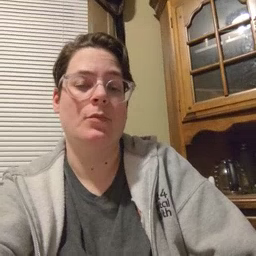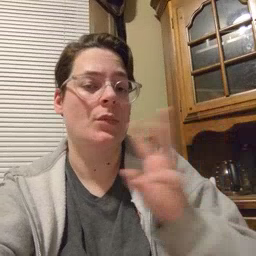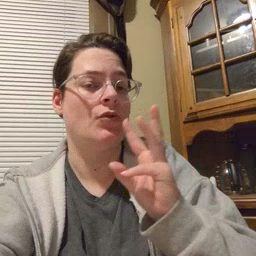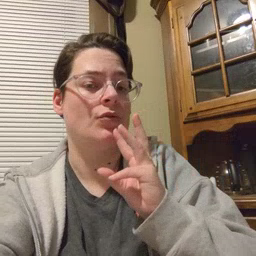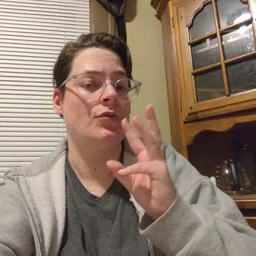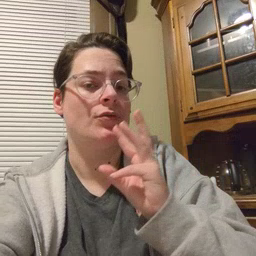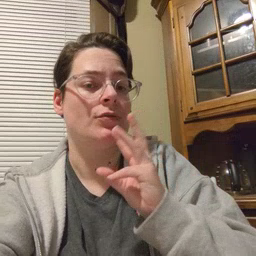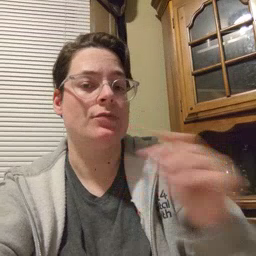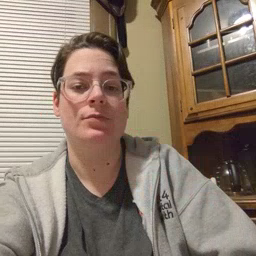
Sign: water